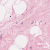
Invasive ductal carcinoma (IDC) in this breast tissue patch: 0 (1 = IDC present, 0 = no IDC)